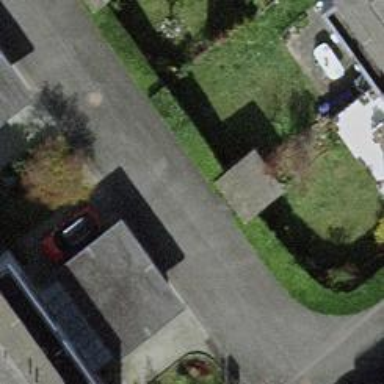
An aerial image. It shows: View of roof of building.